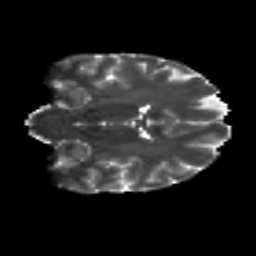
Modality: T2w
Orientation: coronal
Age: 26
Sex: male
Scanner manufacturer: siemens
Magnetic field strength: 3 T
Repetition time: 8.8 s
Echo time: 0.085 s